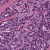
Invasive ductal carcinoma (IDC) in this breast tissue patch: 1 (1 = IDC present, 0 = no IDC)